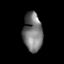
Tissue: lung
Cell type: Endothelial cells
Senescence score: 0.6475
Nuclear area (px): 730
Mean DAPI intensity: 117.949